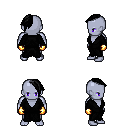
a pixel art fantasy rpg character, male body template, dark elf, purple skin, gray robe, red pants, black long mohawk hairstyle, gold gloves, four views (front, back, left, right), 2x2 character sprite sheet, small pixel art, hard edges, no anti-aliasing